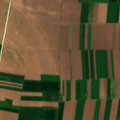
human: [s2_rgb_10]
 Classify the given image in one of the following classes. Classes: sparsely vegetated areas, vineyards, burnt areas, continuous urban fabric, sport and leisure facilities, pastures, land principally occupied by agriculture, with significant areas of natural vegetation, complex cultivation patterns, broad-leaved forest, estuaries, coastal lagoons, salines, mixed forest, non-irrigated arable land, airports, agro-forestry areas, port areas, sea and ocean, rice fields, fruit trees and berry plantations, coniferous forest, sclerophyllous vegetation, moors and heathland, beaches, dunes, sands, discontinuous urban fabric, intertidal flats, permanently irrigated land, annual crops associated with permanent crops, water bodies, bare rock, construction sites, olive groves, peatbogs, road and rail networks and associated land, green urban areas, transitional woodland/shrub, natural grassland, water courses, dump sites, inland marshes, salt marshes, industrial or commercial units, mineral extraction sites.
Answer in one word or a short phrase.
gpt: non-irrigated arable land